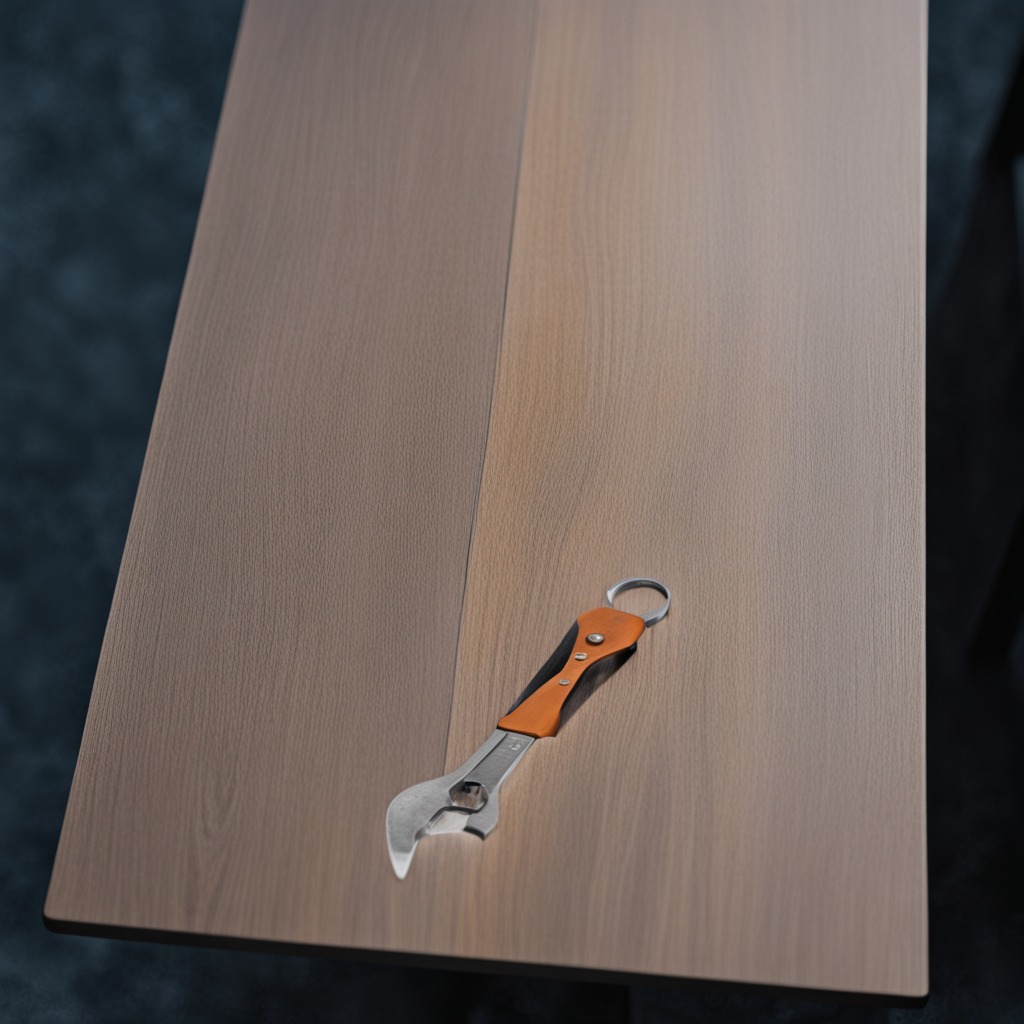
An wrench is lying on a table with burn marks in a small garage at twilight.